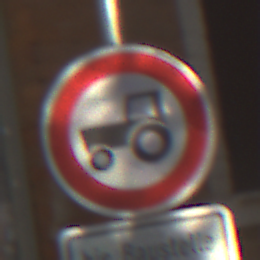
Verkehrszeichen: VerbotKraftfahrzeugeZuegeNichtSchneller25
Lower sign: SonstigeFahrzeugePersonengruppenFrei2
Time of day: Midday
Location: Outdoor (Urban)
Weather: Clear
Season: NotSpecified
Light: Natural